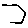
Label: hexagon